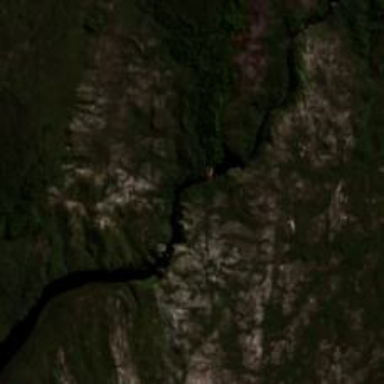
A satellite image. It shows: Breathtaking gorge in its natural beauty.